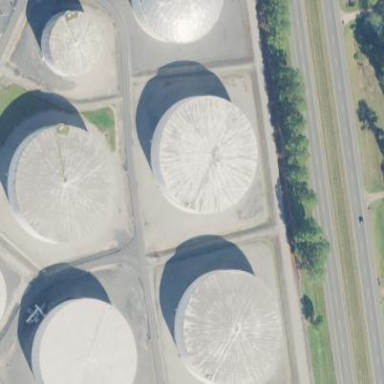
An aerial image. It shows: Storage tank which is man-made and housed in building.